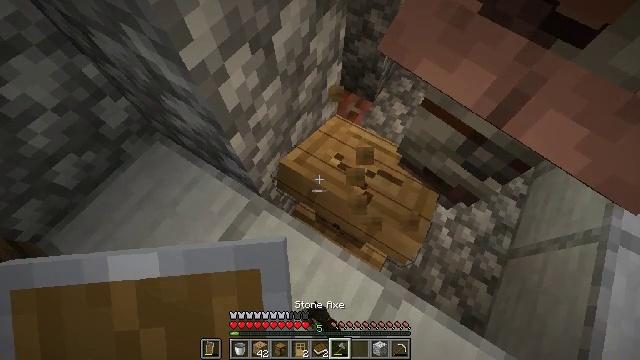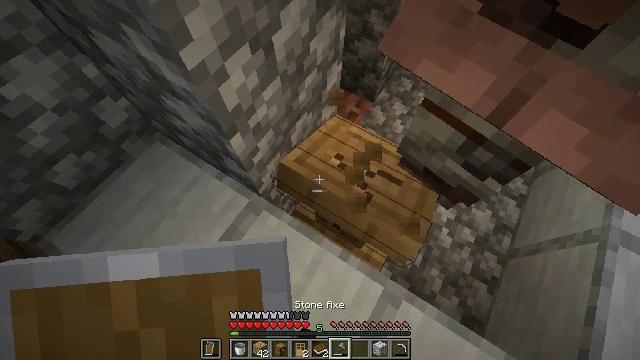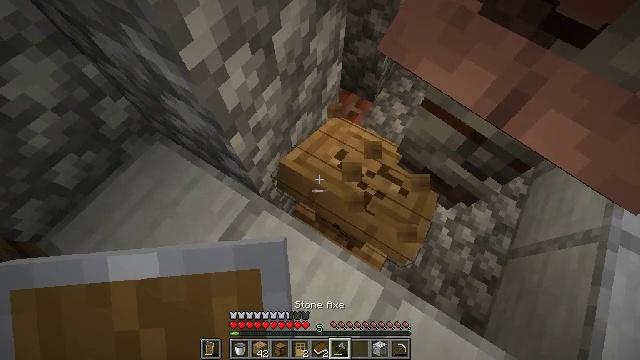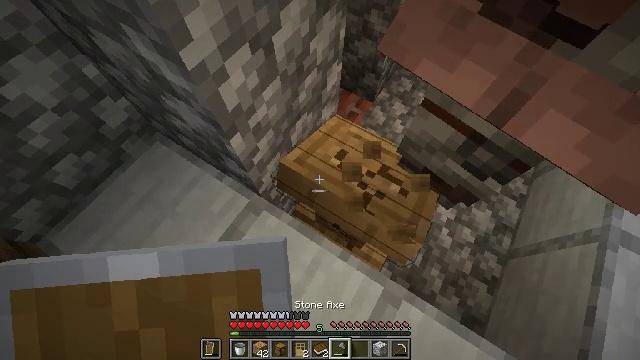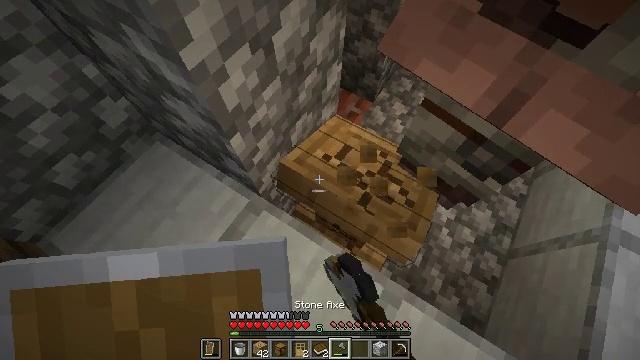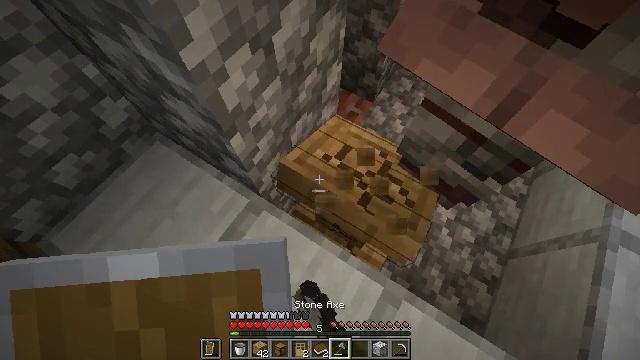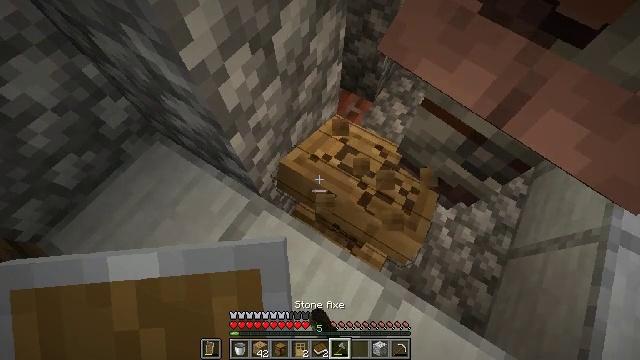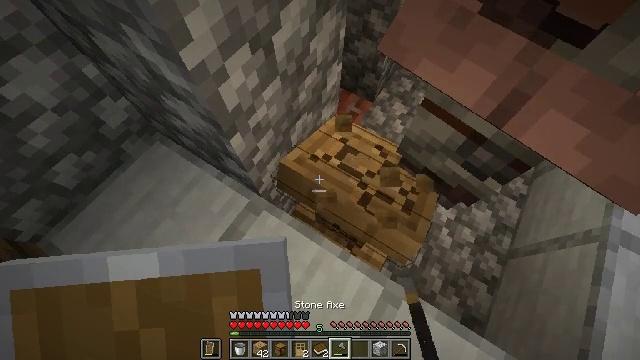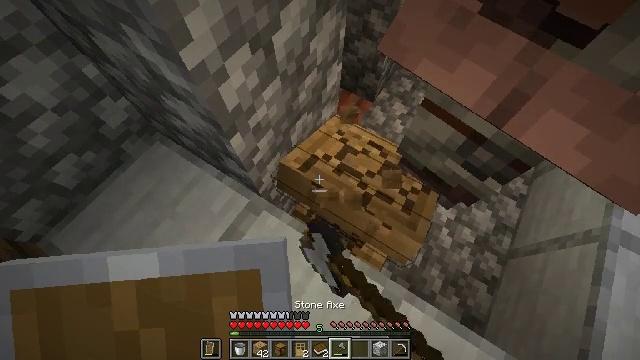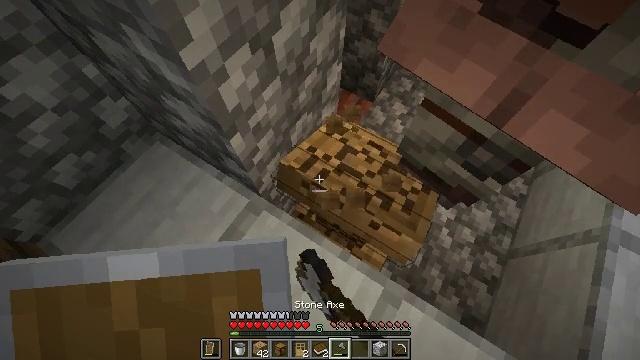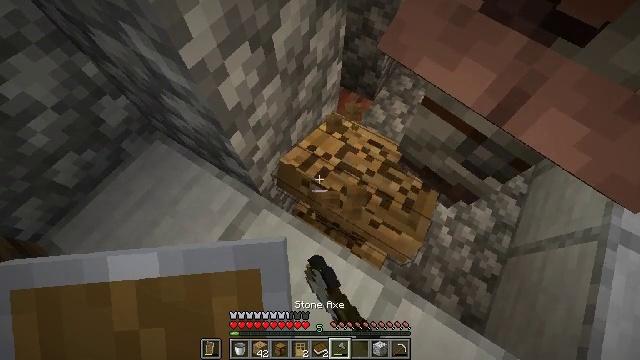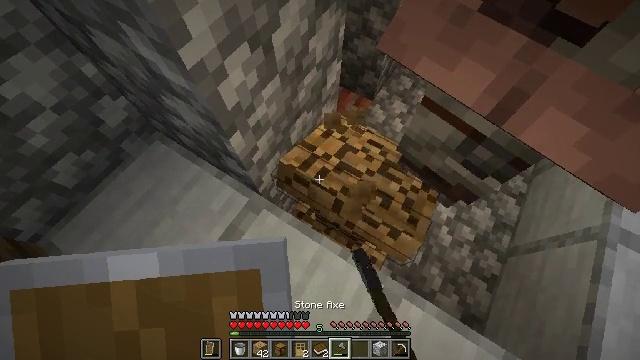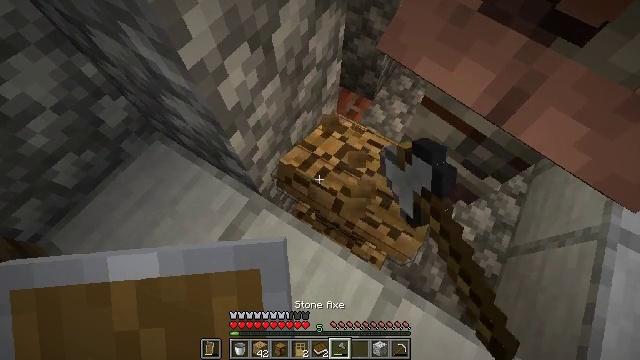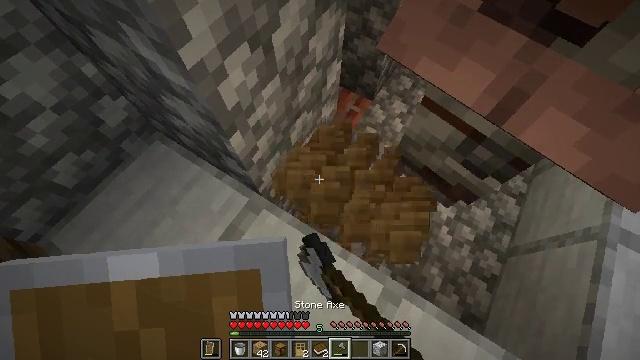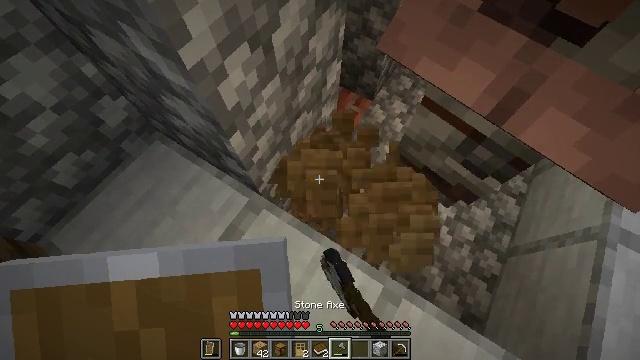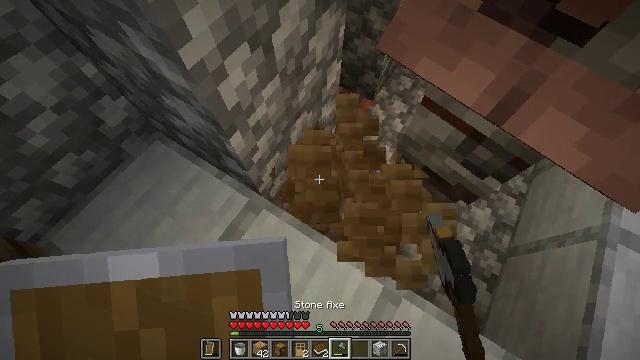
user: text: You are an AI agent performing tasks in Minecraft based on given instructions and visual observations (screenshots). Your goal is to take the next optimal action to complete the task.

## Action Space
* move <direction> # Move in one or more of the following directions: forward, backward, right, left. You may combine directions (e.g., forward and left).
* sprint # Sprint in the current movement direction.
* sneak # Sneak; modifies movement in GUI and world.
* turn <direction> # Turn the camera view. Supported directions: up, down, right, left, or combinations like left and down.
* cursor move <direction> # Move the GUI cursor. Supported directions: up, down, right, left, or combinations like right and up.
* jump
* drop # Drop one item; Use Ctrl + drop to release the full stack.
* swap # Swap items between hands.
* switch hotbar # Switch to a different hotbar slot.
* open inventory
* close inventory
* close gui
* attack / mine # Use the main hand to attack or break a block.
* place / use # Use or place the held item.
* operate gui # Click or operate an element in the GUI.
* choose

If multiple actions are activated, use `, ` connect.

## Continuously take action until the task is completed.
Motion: motion action
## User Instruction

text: Destroy the lectern to reuse it.
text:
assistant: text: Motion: attack / mine
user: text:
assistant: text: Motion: attack / mine
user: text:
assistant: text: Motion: attack / mine
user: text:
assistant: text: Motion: attack / mine
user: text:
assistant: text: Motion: attack / mine
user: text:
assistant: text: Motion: attack / mine
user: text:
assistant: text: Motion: attack / mine
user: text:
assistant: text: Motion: attack / mine
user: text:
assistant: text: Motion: attack / mine
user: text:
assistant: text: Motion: attack / mine
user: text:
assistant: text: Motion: attack / mine
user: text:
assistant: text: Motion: attack / mine
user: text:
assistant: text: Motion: attack / mine
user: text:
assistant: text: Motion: attack / mine
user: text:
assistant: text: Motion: attack / mine
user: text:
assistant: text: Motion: attack / mine
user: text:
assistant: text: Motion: attack / mine
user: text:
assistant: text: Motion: no_op